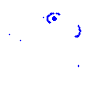
Particle: pion